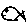
Label: fish